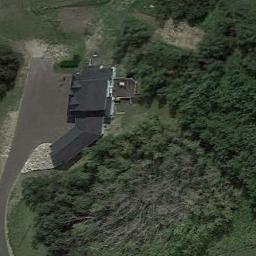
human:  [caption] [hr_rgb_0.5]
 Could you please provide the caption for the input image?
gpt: There are many trees beside the sparse residential .

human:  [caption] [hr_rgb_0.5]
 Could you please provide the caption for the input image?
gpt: There are several houses of various sizes and many green trees in a sparse residential area .

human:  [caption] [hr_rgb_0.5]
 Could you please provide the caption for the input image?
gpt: The sparse residential is on the grass next to some trees and a road .

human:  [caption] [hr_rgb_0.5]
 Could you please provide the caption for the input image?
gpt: Here is a gorgeous home with a trail behind and a row of trees in front .

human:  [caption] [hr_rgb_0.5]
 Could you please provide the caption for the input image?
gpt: A sparse residential area with many green trees and two black buildings .